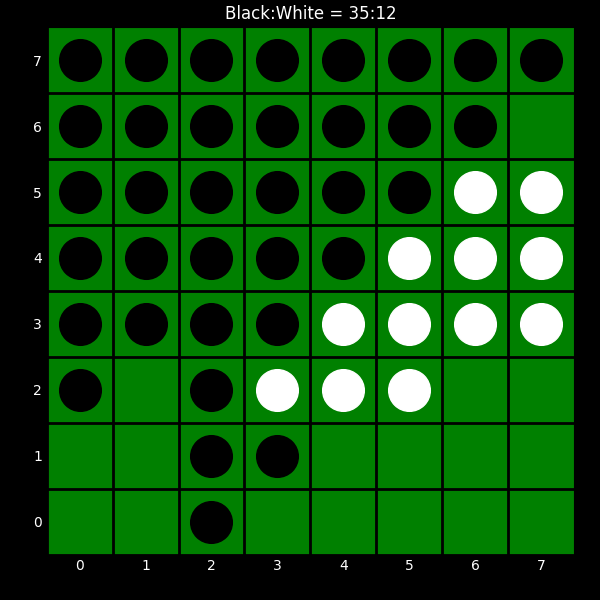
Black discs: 35
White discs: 12